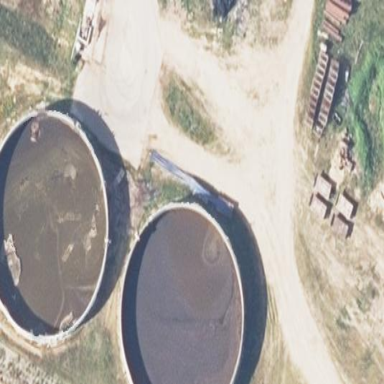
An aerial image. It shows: Storage tank with man-made structure.